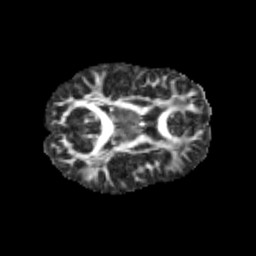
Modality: FA
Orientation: axial
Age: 9
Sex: female
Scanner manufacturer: siemens
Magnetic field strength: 3 T
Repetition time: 3.8 s
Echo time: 0.07 s